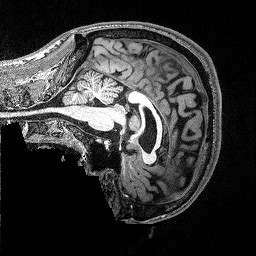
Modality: T1w
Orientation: sagittal
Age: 32
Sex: male
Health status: healthy
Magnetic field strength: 3 T
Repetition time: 2.53 s
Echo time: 0.00331 s